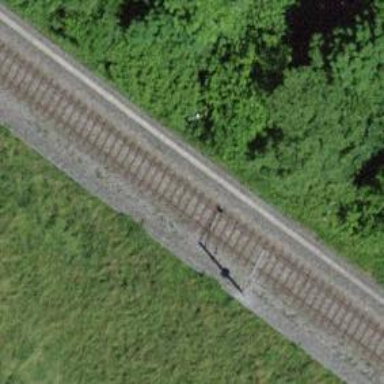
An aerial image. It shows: Rail line with electrified contact lines on embankment.